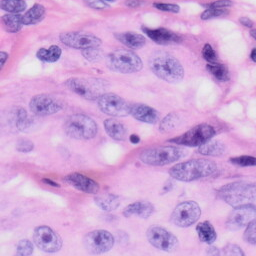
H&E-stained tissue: Skin